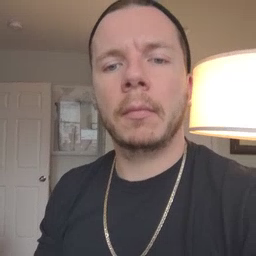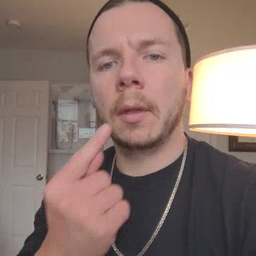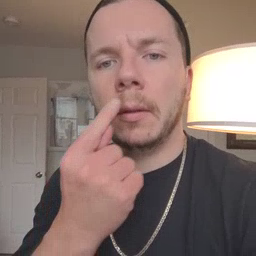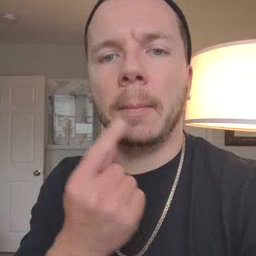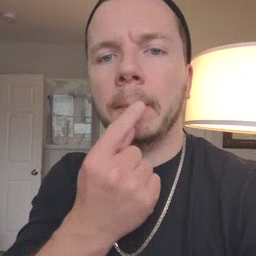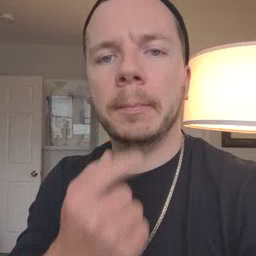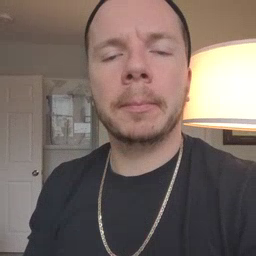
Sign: lips